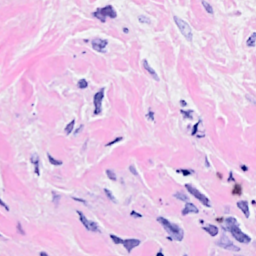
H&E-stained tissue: Breast